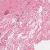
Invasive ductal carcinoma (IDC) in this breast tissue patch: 0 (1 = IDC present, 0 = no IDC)